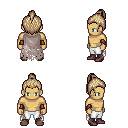
a pixel art fantasy rpg character, male body template, human, tanned skin, gray tattered cape, white pants, white blonde short topknot hairstyle, leather bracers, maroon shoes, four views (front, back, left, right), 2x2 character sprite sheet, small pixel art, hard edges, no anti-aliasing